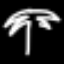
Label: palm tree